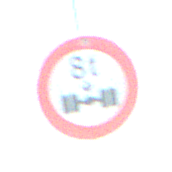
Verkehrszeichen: TatsaechlicheAchslast
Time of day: SunriseSunset
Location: Outdoor (Nature)
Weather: Clear
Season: NotSpecified
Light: Natural